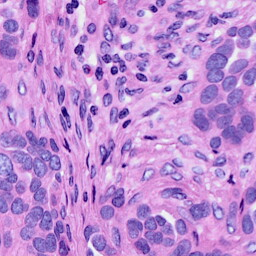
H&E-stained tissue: Ovarian